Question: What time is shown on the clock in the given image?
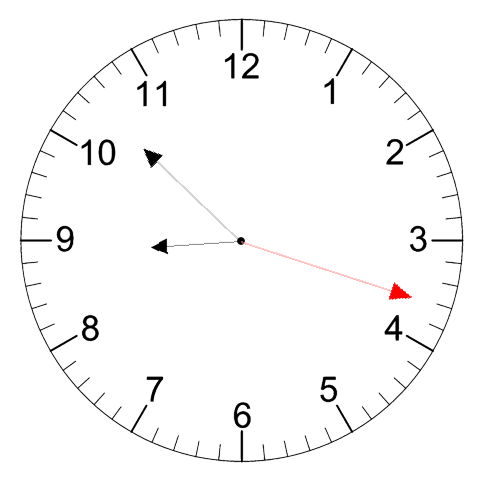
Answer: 08:52:18